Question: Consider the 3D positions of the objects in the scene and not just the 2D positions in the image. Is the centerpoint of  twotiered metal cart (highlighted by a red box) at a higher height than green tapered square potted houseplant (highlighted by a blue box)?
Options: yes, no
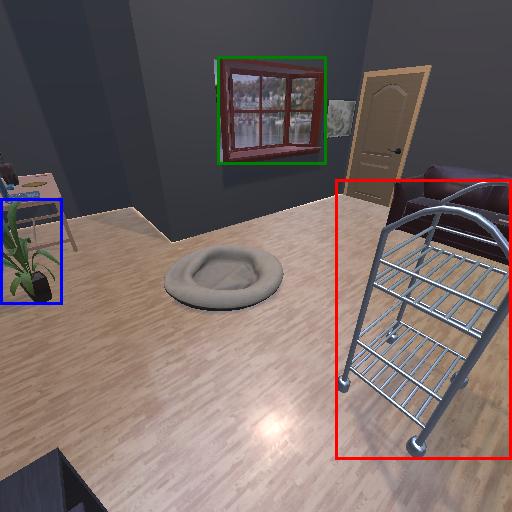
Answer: yes